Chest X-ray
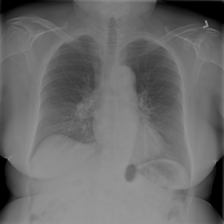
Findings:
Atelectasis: negative
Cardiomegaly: negative
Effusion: negative
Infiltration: negative
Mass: negative
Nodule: positive
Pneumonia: negative
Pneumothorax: negative
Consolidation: negative
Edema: negative
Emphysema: negative
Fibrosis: negative
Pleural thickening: negative
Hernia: negative